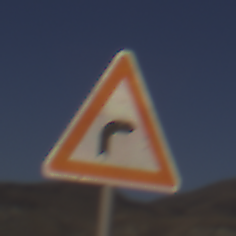
Verkehrszeichen: KurveRechts
Umgebung: Outdoor, Nature
Tageszeit: MorningAfternoon
Wetter: Clear
Licht: Natural
Jahreszeit: NotSpecified
Kontrast: HighContrast